Question: I'm working on java web project using tomcat, jsp, bootstrap, struts2, mysql, gson.
I have Product entity:
'''
public class Product{
private long id;
private String name;
private double price;
private long storeId;
//getters and setters
}
'''
And action controller class ViewAllProducts:
'''
public class ViewAllProducts extends ActionSupport {
@Override
public String execute() throws Exception {
LOG.trace("Start execute");
Collection<Product> products = productDAO.findAll();
Gson gson = new Gson();
JsonElement element = gson.toJsonTree(products,
new TypeToken<Collection<Product>>() {
}.getType());
JsonArray jsonArray = element.getAsJsonArray();
HttpServletResponse response = ServletActionContext.getResponse();
response.setContentType("application/json");
response.setCharacterEncoding("UTF-8");
response.getWriter().print(jsonArray);
LOG.trace("Finished execute");
return null;
}
}
'''
This is my code from jsp page where I do Ajax call for this action:
'''
<%@ include file="/WEB-INF/jspf/directive/page.jspf"%>
<%@ include file="/WEB-INF/jspf/directive/taglib.jspf"%>
<html>
<%@ include file="/WEB-INF/jspf/head.jspf"%>
<body>
<%@ include file="/WEB-INF/jspf/menu.jspf"%>
<div class="container" style="width: 40%">
<div class="results"></div>
</div>
<script type="text/javascript">
$.ajax({
type : 'GET',
dataType : 'json',
url : 'product/upload_products',
success : function(products) {
for ( var product in products) {
$('#results').append(
'Name:' + product.name + ' Price: ' + product.price
+ '<br>');
}
},
})
</script>
</body>
</html>
'''
When I'm debugging in Mozilla I see that call to ViewAllProducts was successful and it returned some json:

But I can't see it on the page, so my function in 'success' attribute doesn't work. How it should be fixed ?
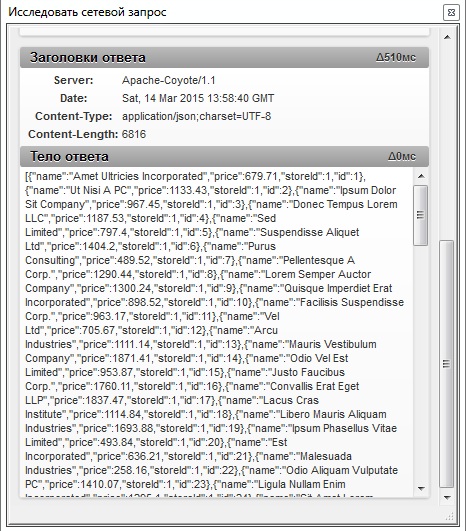
Answer: I've finally figured out where the problem lies. Spent a lot of time debugging, but at the end found so silly mistake:
instead referring to 'id' attribute I referred to 'class' attribute, so just should modify:
'''
<div class="results"></div>
'''
to
'''
<div id="results"></div>
'''